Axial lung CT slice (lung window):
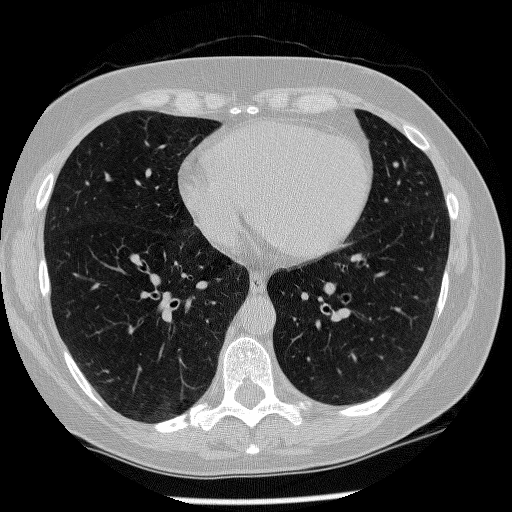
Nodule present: no